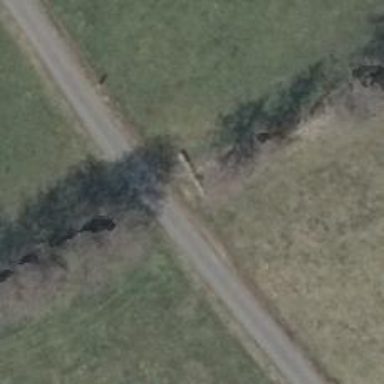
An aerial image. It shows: Culvert tunnel.